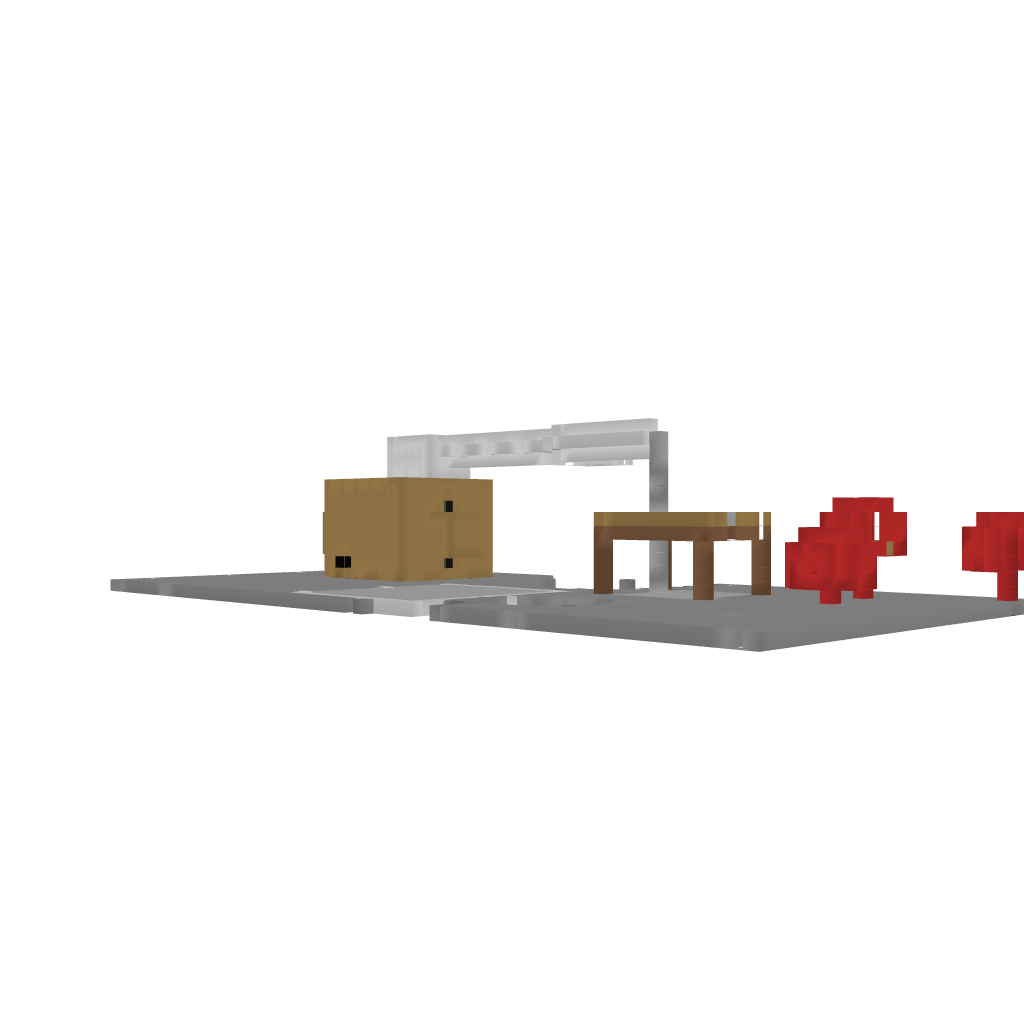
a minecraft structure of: home top